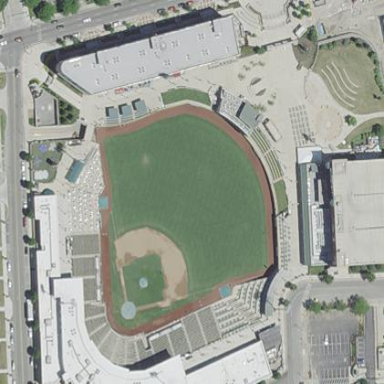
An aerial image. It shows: Baseball stadium for sports and leisure activities.